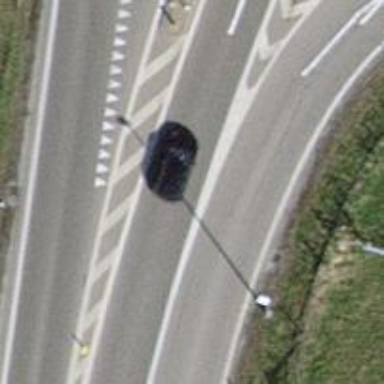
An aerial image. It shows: Asphalt motorroad with trunk classification.